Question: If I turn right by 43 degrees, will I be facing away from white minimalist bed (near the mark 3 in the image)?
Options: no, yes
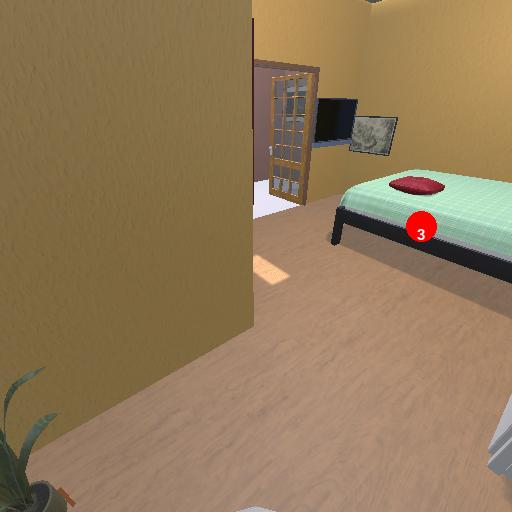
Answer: no